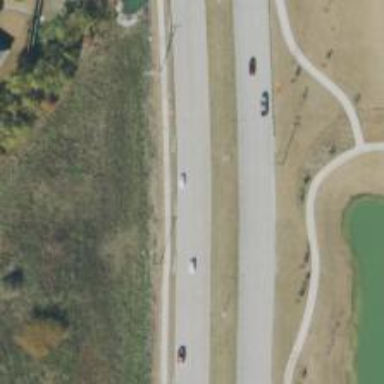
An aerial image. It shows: Primary highway with separate sidewalk.